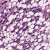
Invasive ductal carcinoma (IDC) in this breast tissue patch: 0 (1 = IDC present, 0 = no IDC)